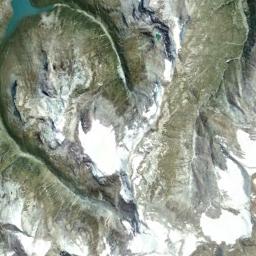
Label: snowberg